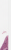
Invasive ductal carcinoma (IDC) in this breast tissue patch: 0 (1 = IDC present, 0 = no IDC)